Interaction volume radius: 5 \u00c5
Interaction volume height: 10 \u00c5
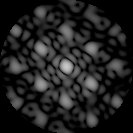
Disorder parameter: 0.2373